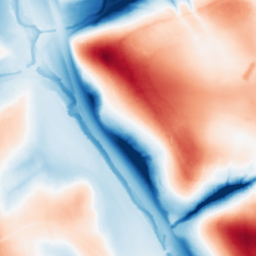
Category: multiscale
Decomposition family: dog_multiscale
Decomposition parameters: sigma_ratio: 2
n_scales: 6
base_sigma: 0.5
Upsampling method: regularized
Upsampling parameters: scale: 2
lambda_reg: 0.001
Upsampling scale: 2